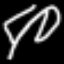
Label: octagon